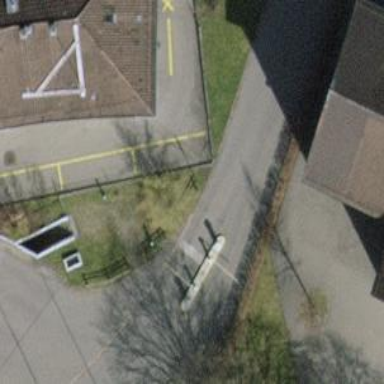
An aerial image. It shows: Lift gate barrier.